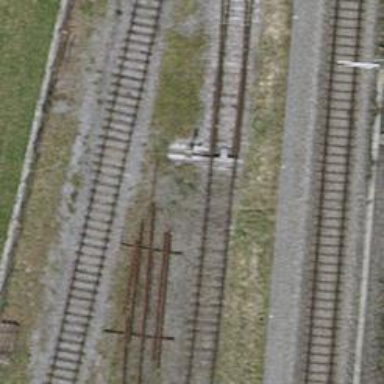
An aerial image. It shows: Single railway spur track.